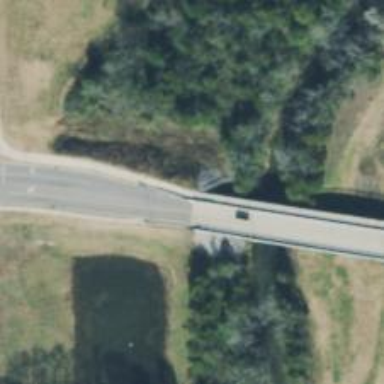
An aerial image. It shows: Footway on bridge.